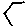
Label: hexagon